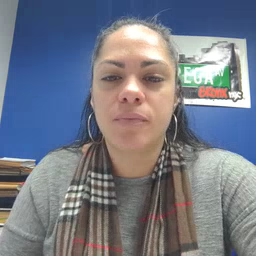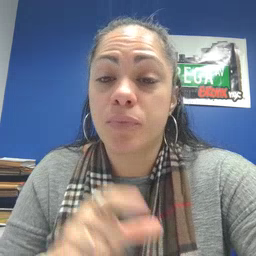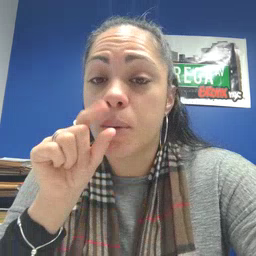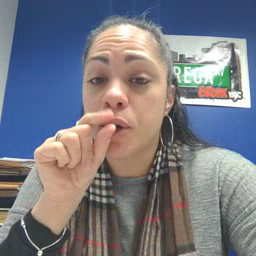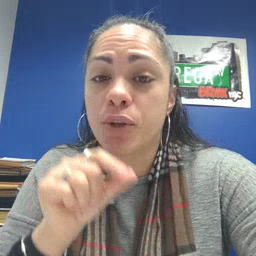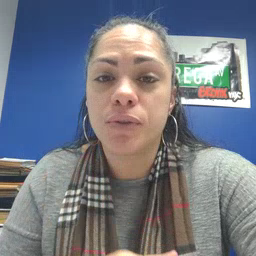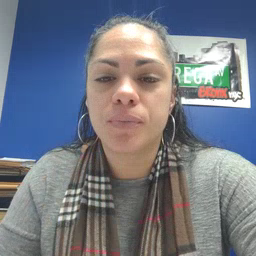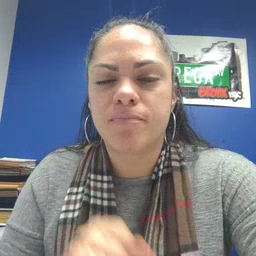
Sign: bird